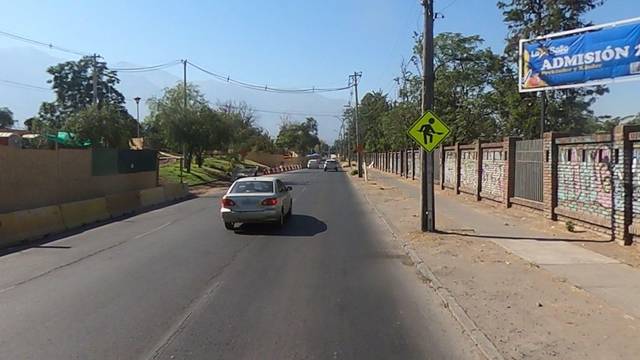
Region: Chile
Coordinates: -33.441, -70.571